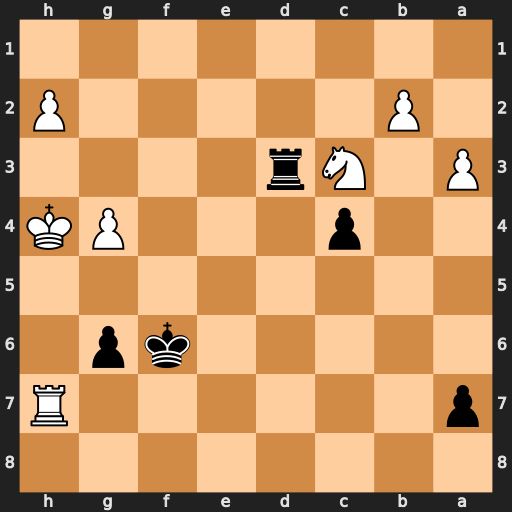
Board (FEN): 8/p6R/5kp1/8/2p3PK/P1Nr4/1P5P/8
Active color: b
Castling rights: -
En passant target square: -
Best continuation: g5+ Kh5 Rh3#